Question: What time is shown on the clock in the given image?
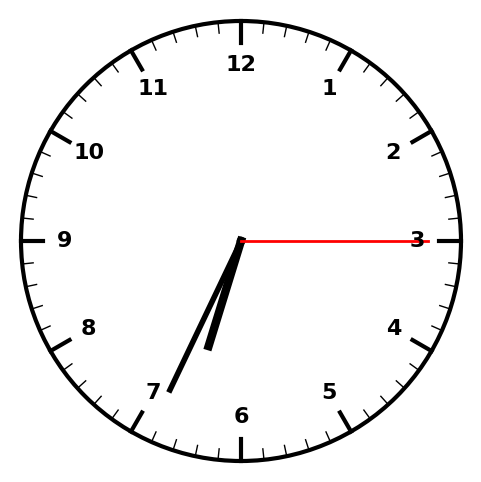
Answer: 06:34:15